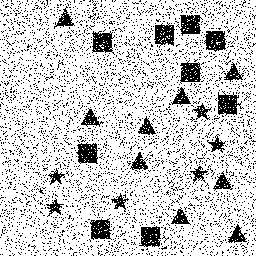
Squares: 9
Triangles: 9
Stars: 6
Total shapes: 24